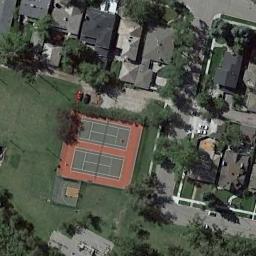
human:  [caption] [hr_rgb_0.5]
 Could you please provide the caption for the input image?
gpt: Many tennis courts are painted on the track .

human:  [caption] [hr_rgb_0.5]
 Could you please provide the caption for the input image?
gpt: There are many different shapes and sizes of buildings next to the tennis courts .

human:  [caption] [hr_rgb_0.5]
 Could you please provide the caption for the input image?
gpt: The tennis court is on the grass next to some buildings and trees .

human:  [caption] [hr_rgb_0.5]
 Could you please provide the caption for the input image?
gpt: Next to the tennis court on the lawn are residential areas and trees .

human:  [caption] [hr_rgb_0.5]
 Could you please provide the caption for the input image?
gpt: There are some buildings and a green meadow beside the tennis courts .